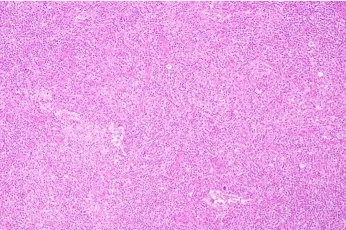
Photomicrography of the nodal biopsy. (A) Low-power view reveals effaced structure by marked infiltrate of small-to-medium-sized atypical lymphocytes with clear cytoplasm (H&E stain, x100).
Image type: pathology (h&e)